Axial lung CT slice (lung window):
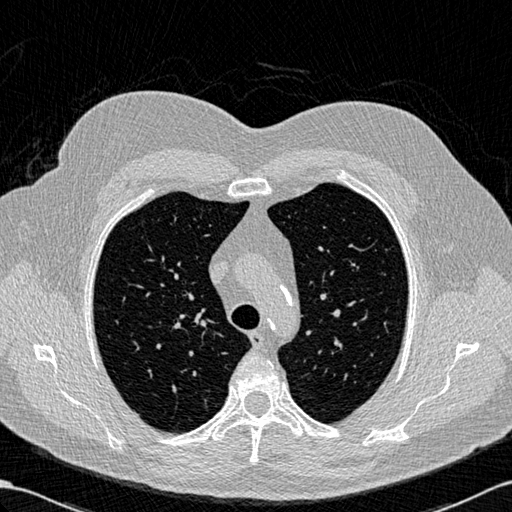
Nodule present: no